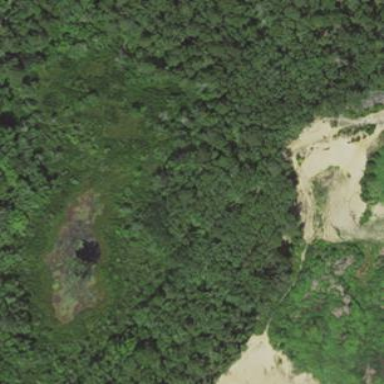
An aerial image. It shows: Marshy wetland area.